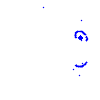
Particle: kaon